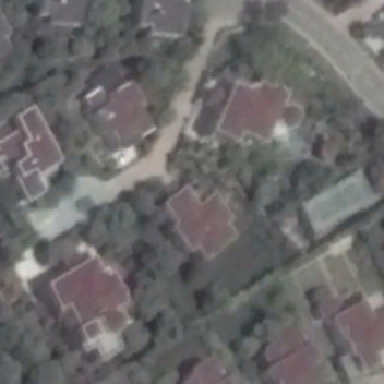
There are many roads .